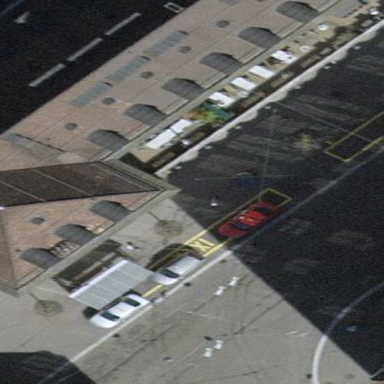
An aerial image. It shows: Taxi stand.